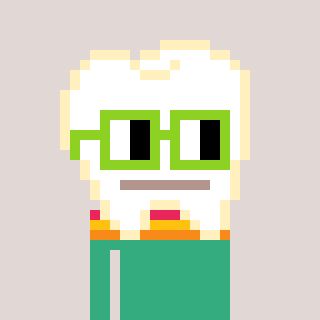
a pixel art character with square light green glasses, a tooth-shaped head and a teal-colored body on a warm background